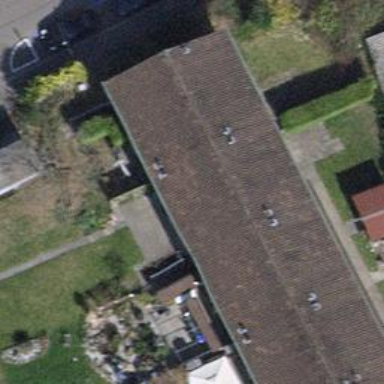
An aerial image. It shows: House with gabled and pitched roof.